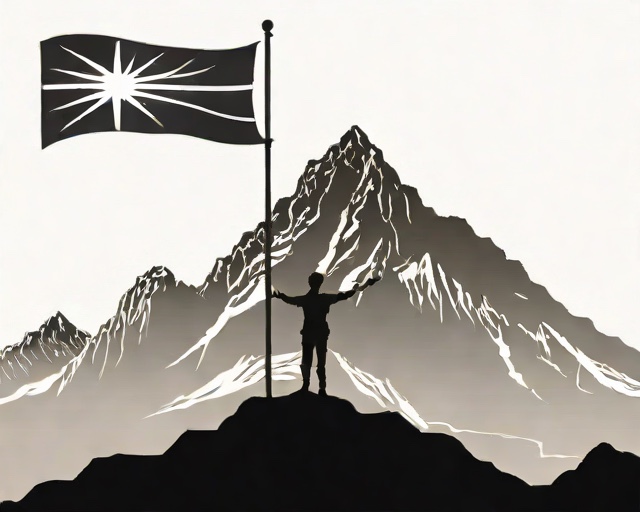
Category: Graduation